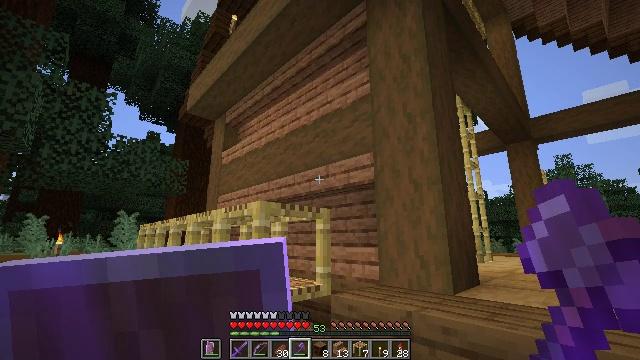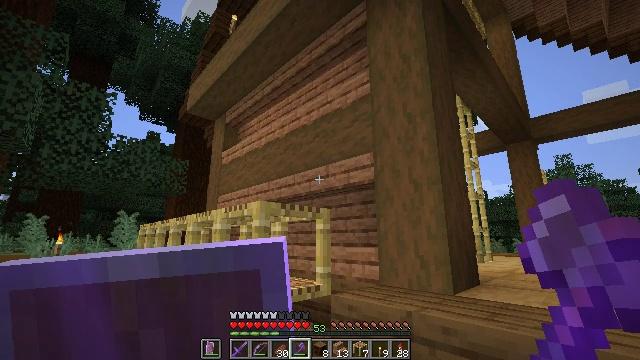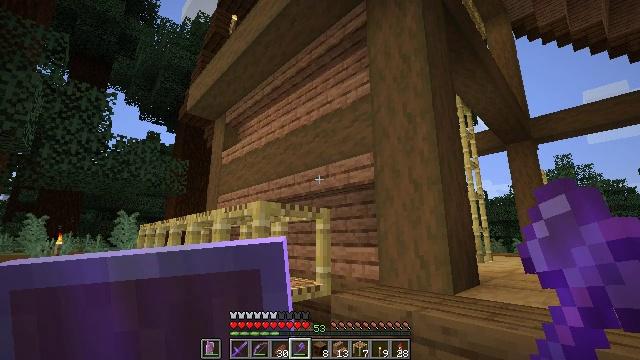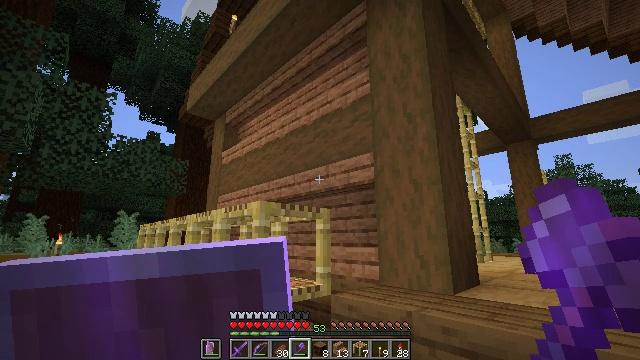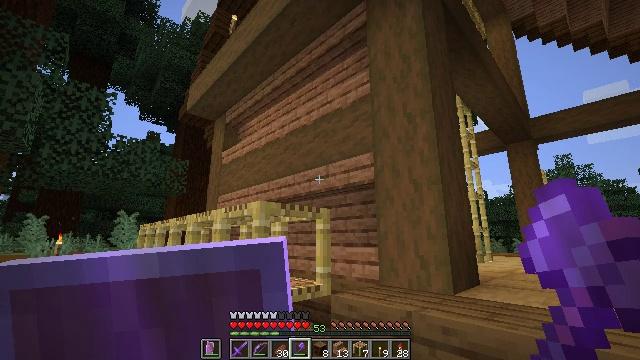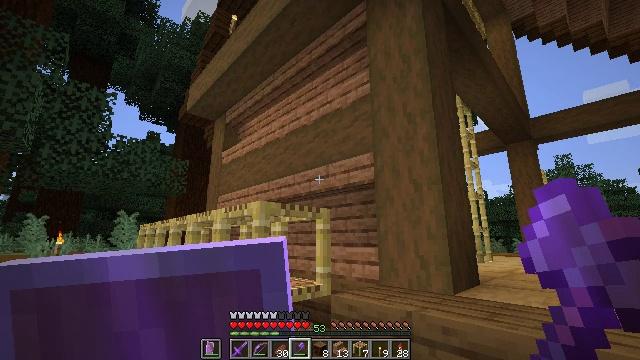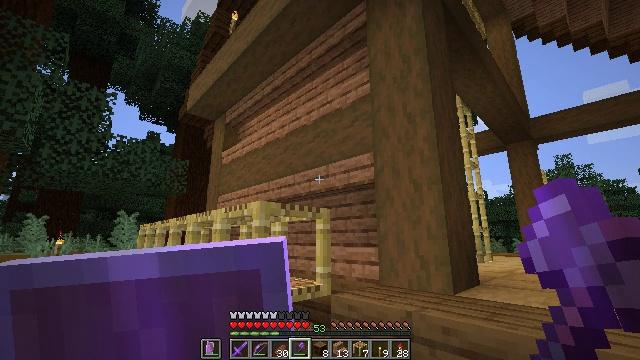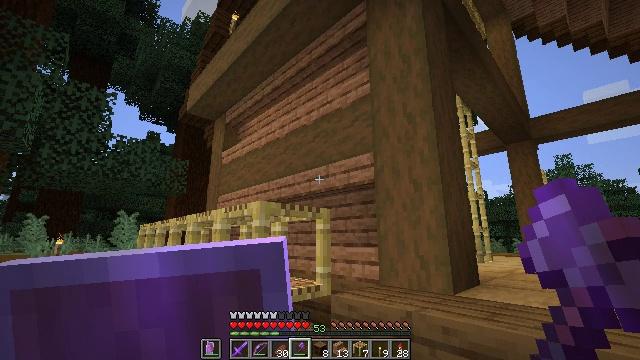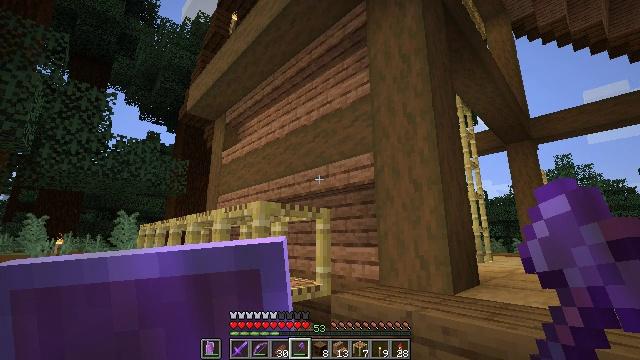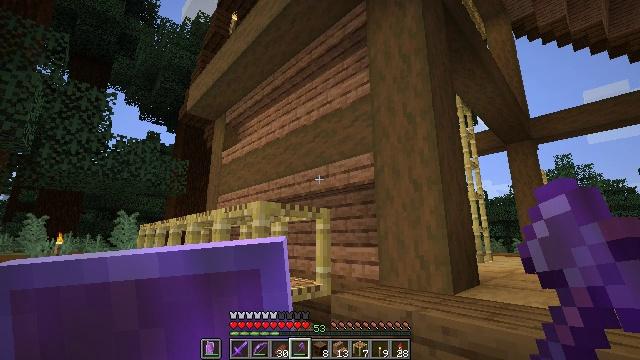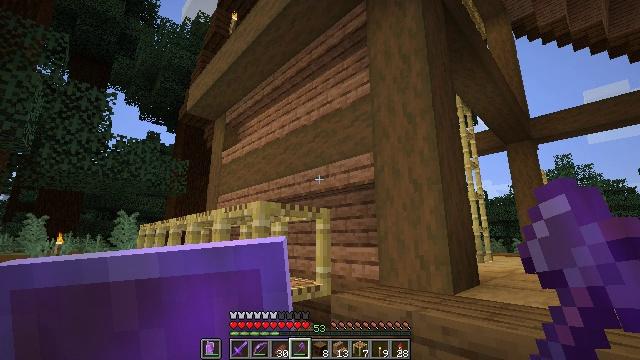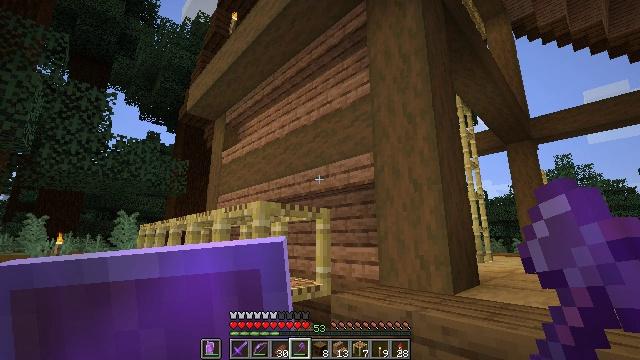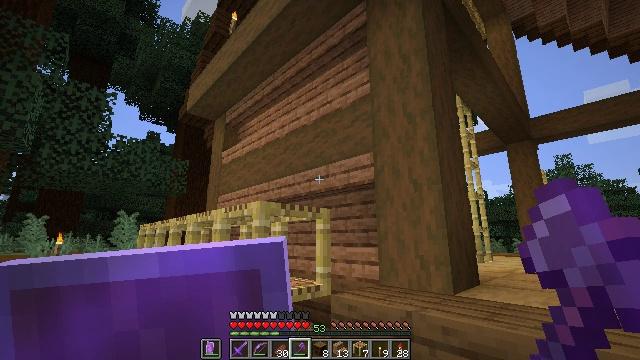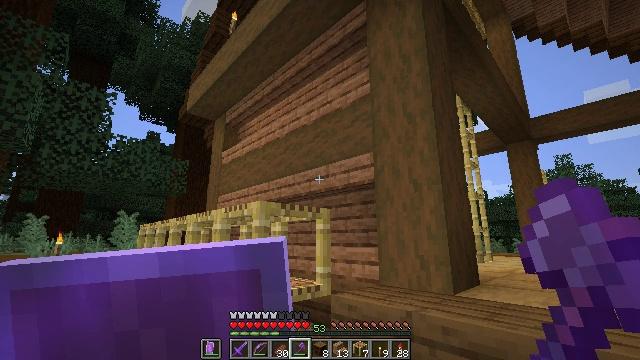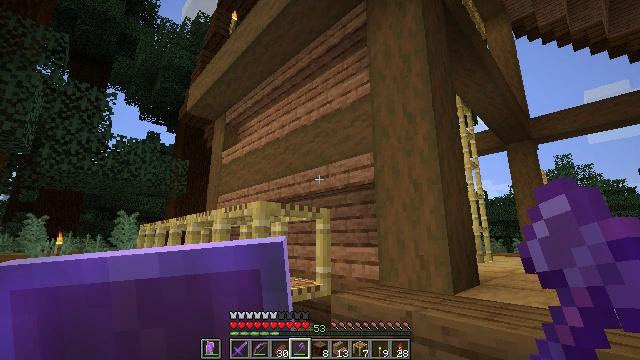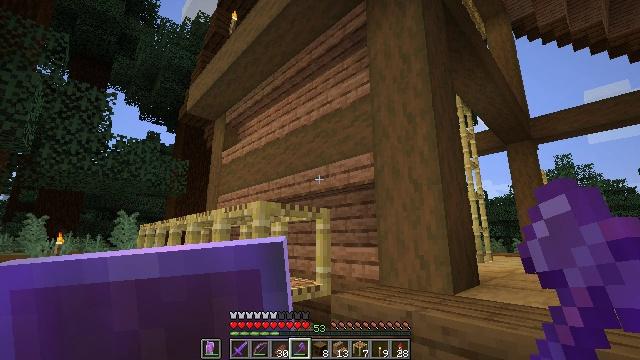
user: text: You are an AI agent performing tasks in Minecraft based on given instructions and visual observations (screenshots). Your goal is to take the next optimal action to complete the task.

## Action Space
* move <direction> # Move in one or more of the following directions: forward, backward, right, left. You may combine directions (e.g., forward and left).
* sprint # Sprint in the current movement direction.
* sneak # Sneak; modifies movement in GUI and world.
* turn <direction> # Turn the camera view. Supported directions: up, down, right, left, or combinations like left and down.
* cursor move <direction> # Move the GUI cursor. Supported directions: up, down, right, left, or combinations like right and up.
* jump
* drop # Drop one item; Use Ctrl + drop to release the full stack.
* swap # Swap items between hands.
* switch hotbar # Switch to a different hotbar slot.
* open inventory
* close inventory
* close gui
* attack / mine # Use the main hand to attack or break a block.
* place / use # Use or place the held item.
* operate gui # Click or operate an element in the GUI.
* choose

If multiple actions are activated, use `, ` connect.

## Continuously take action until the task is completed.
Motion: motion action
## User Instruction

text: Mine the jungle stairs from a structure.
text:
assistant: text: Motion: no_op
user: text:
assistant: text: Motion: no_op
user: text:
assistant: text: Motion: no_op
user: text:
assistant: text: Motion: no_op
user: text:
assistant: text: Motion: no_op
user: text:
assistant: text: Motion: no_op
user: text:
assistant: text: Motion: no_op
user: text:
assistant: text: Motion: no_op
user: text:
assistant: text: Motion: no_op
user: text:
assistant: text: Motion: no_op
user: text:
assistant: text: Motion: no_op
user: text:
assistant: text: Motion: no_op
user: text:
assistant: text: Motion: no_op
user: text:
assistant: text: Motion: no_op
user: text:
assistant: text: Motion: no_op
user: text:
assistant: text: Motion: no_op
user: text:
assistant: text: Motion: no_op
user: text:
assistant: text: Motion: no_op
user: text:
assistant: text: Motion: no_op
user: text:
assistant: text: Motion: no_op
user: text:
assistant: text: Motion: no_op
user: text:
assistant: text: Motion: no_op
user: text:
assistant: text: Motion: no_op
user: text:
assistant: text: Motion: no_op
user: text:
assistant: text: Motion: no_op
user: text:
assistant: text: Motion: no_op
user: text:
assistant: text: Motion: no_op
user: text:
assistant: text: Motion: no_op
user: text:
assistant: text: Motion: no_op
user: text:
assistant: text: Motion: no_op